Question: I have a formula that I want to write in C#. Please find a mistake if any... .
I'm writing in my code same like this:
'''
Xopt = 293.94 * Math.Sqrt(HDD * Cfuel * PWF * K / H4 * Cy * n) - K * Rwt;
'''
Unfortunately, the results from this are not the same as the formula. How can I fix it?
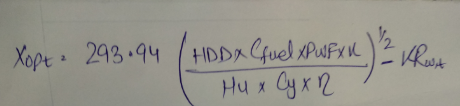
Answer: It needs either more parentheses or to break up the calculation over multiple statements (or both). Otherwise, the square root expression only divides by 'H4' and then multiples that result by 'Cy' and 'n'.
'''
var numerator = HDD * Cfuel * PWF * K;
var denominator = H4 * Cy * n;
Xopt = 293.94 * Math.Sqrt(numerator / denominator) - (k * Rwt);
'''
Even better if you know enough about why the formula is what it is to give the numerator and denominator values meaningful names.